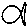
Label: fish